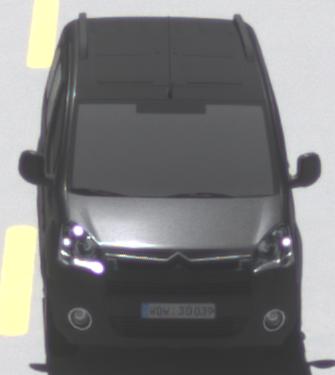
Make: Citroen
Model: Berlingo Kombi VTi 120
Detailed model: Berlingo (II) Kombi
Model produced from: 2009/12
Model produced until: 2012/03
Doors: 5
Color: black
Road condition: dry road
Daytime: midday
Contrast: high contrast